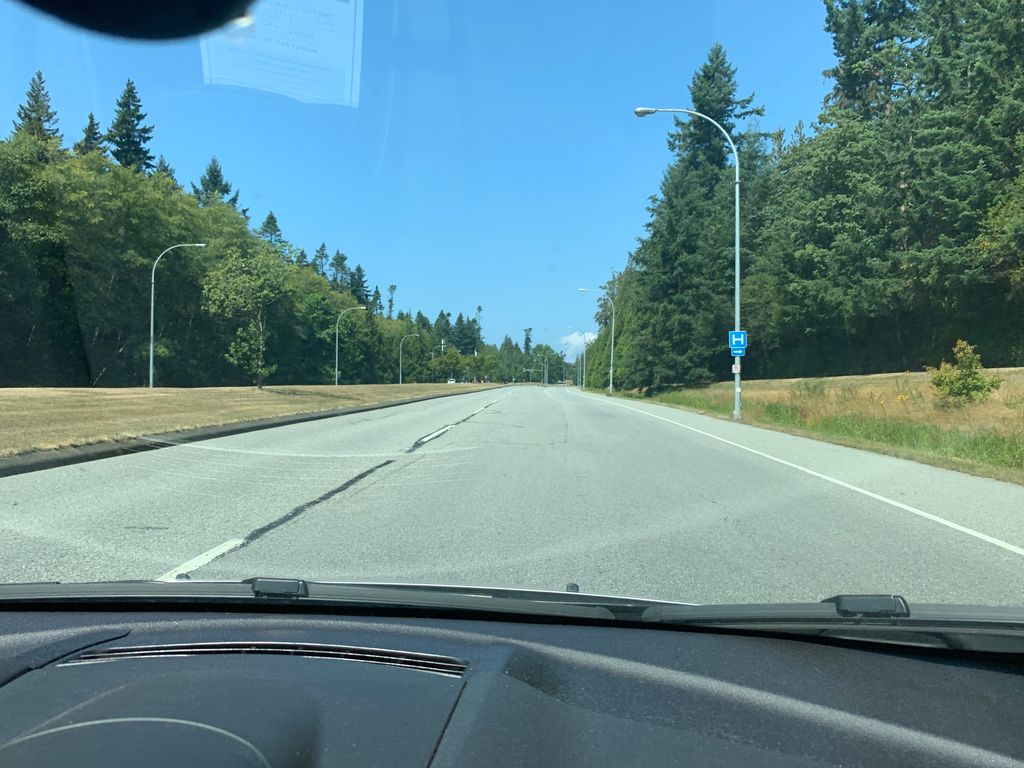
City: vancouver